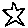
Label: star